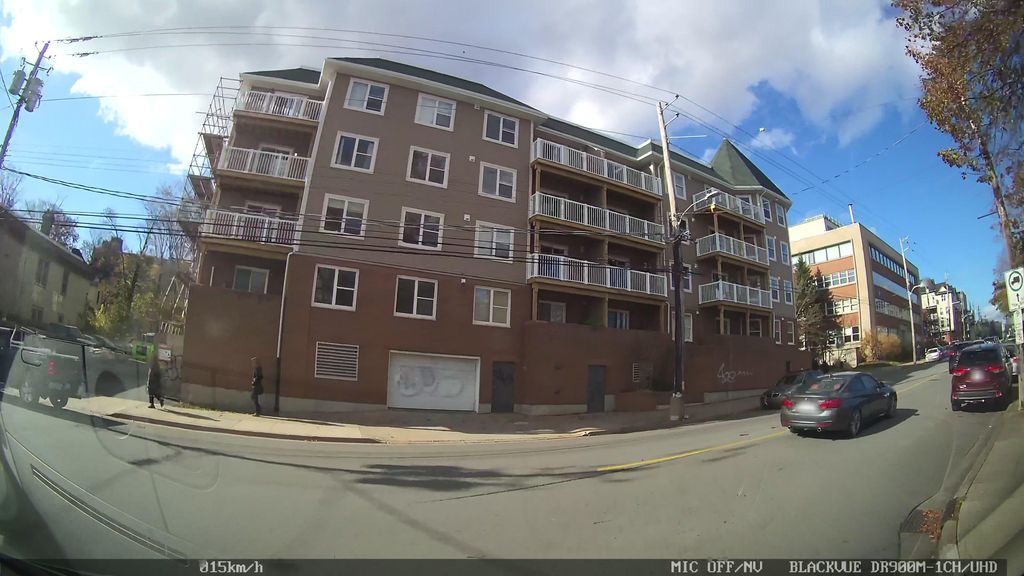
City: halifax